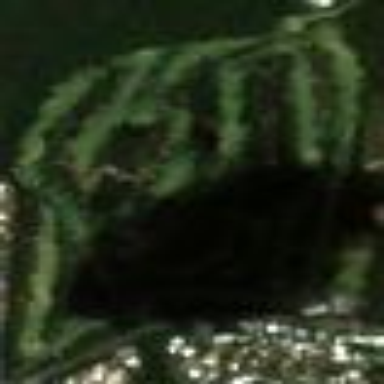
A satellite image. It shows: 18-hole golf course classified as leisure land.